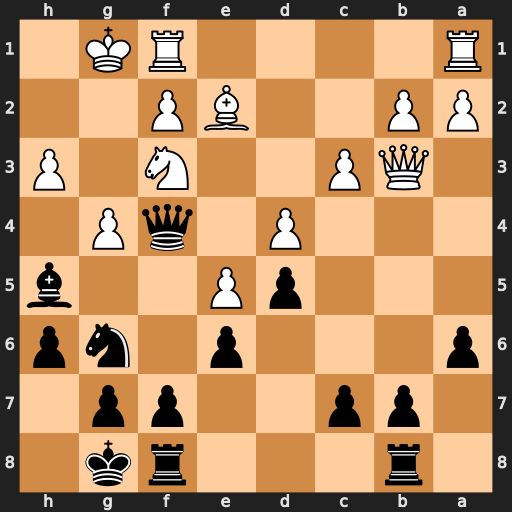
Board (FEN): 1r3rk1/1pp2pp1/p3p1np/3pP2b/3P1qP1/1QP2N1P/PP2BP2/R4RK1
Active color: b
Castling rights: -
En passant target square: -
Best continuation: Bxg4 hxg4 Qxg4+